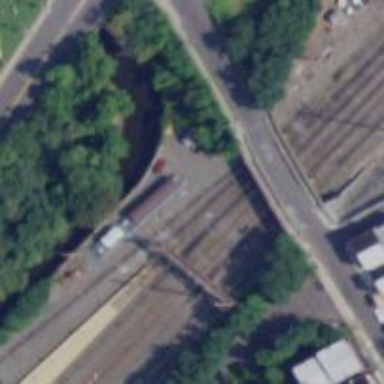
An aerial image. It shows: Railway with electrified contact lines.